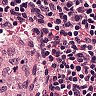
Metastatic tissue present: no